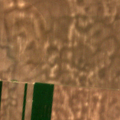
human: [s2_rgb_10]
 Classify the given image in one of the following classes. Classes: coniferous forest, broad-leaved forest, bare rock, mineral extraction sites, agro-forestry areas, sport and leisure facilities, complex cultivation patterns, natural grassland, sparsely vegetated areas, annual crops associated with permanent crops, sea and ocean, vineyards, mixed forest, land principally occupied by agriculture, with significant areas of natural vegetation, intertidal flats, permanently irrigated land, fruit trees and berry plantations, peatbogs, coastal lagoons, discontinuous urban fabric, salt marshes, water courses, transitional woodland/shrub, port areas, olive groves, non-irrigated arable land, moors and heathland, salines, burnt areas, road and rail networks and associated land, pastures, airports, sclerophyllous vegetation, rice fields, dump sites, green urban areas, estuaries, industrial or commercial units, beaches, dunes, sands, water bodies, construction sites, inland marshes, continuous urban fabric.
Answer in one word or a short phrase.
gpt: non-irrigated arable land